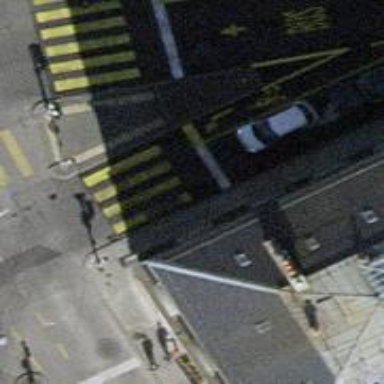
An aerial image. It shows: Road with traffic signals.